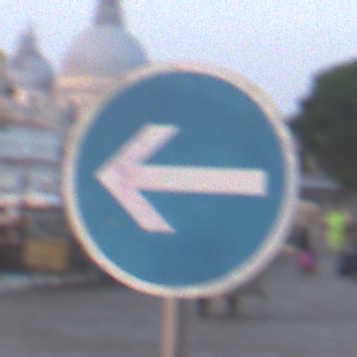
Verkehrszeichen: VorgeschriebeneFahrtrichtungHierLinks
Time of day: SunriseSunset
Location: Outdoor (Urban)
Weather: Clear
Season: NotSpecified
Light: Natural